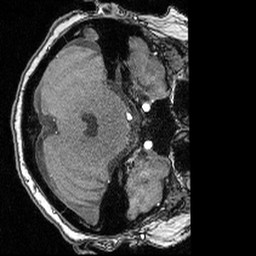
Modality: angio
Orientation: axial
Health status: ill
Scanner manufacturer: siemens
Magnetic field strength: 3 T
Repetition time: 0.022 s
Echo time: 0.00395 s